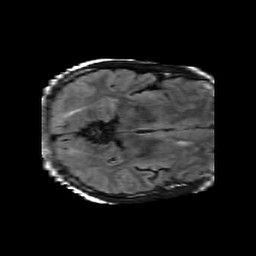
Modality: FLAIR
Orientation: axial
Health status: ill
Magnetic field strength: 3 T